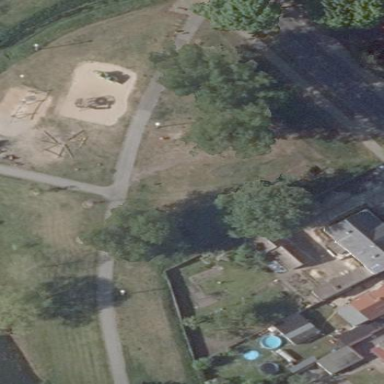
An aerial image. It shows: Playground area for leisure land.